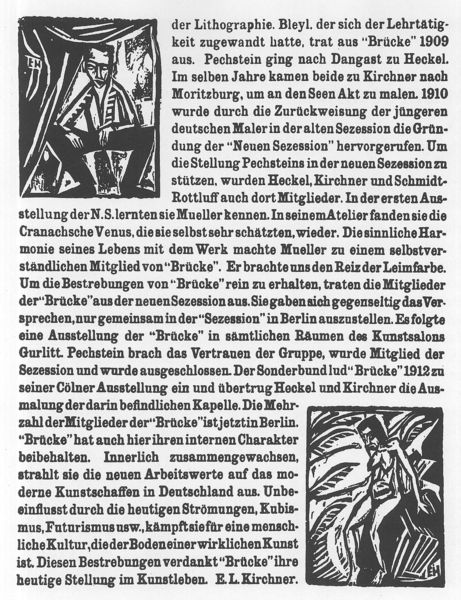
Titel: Chronik der Künstlergruppe Brücke
Künstler: Ernst Ludwig Kirchner
Schlagwörter: blätter, mann, nackt, kirchner, menschen, frau, schwarz, expressionismus, bild, vorhang, brücke, sitzend, müller, holzschnitt, schrift, bilder, maler, deutsch, foto, buch, druck, linolschnitt, schnitt, seite, illustration, schwarzweiß, text, kunst, buchseite, gedruckt, artikel, moritzburg, lehrbuch, buchschmuck, pechstein, kunstgeschichte, bleyl